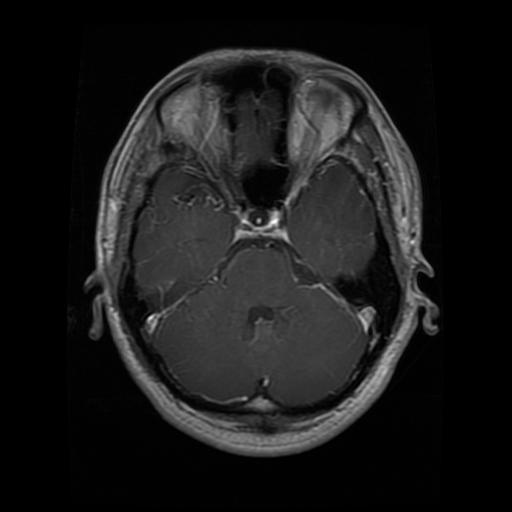
Label: glioma